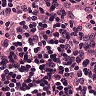
Metastatic tissue present: no